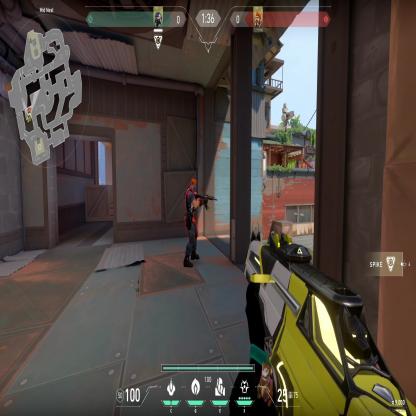
Label: enemy